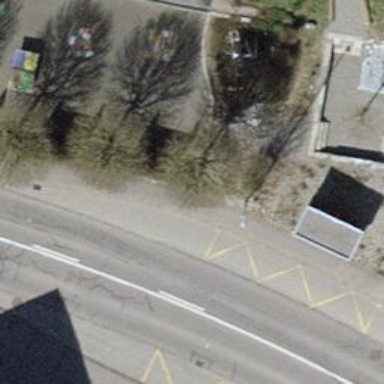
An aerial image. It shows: Bus stop with platform for public transport.